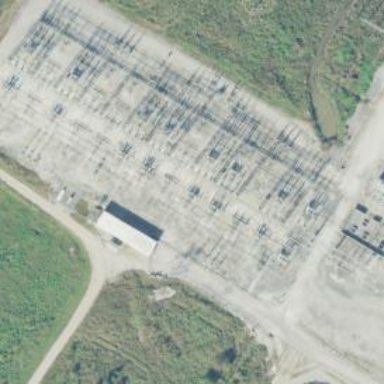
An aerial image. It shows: Switch used for power control.